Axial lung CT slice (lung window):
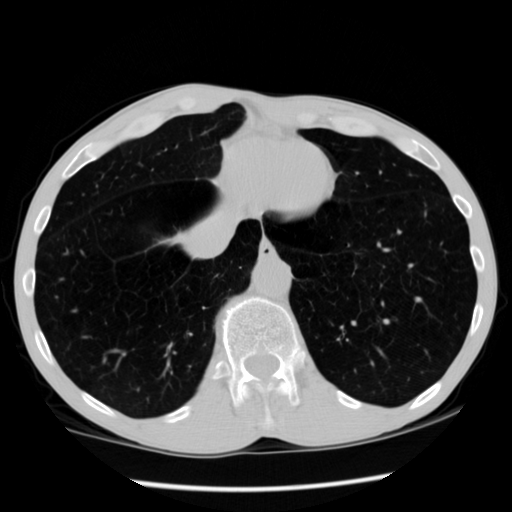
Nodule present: no